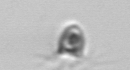
Label: Balanion